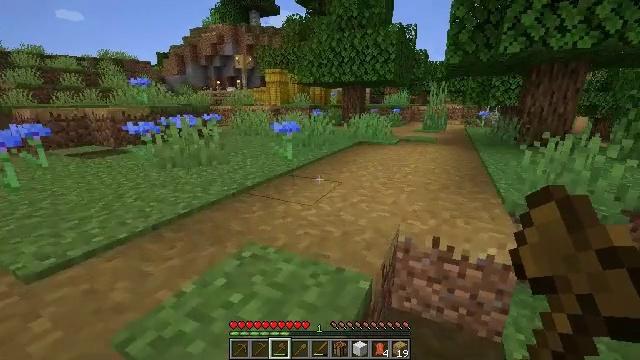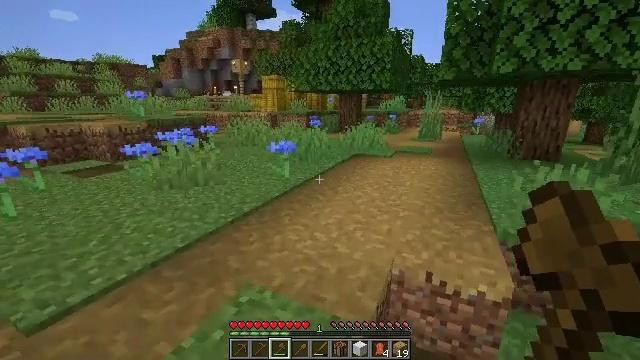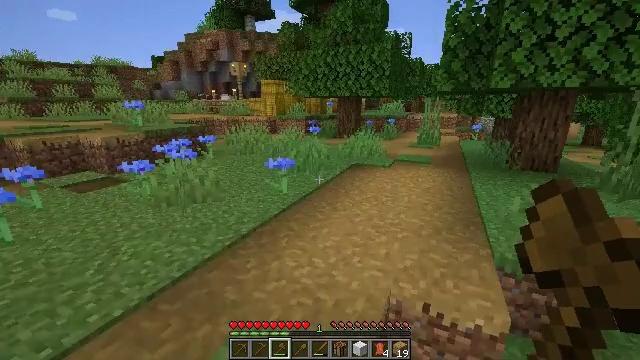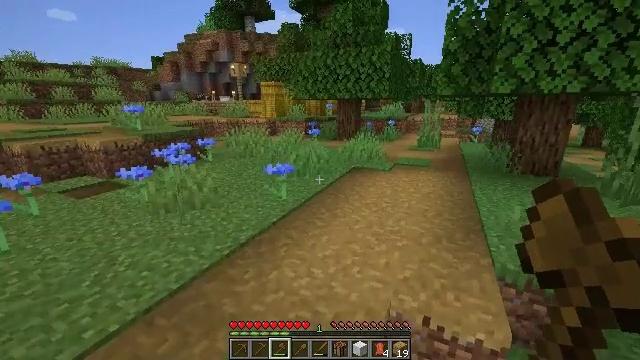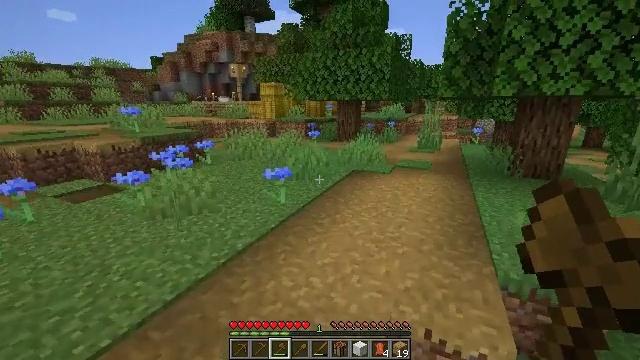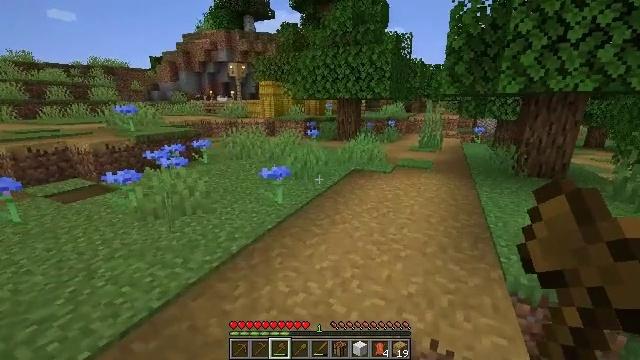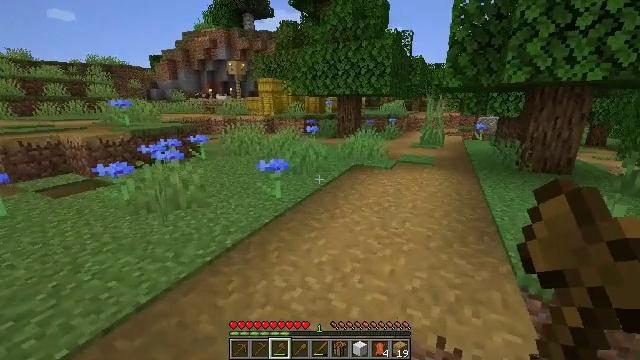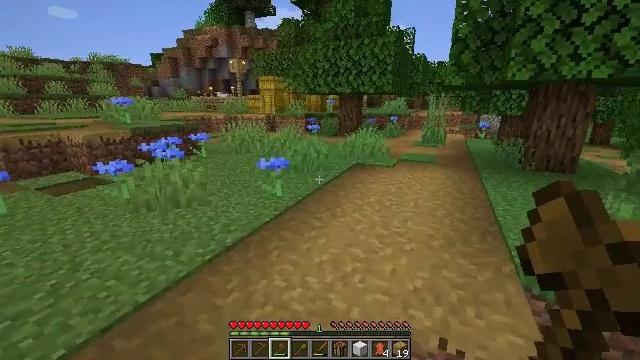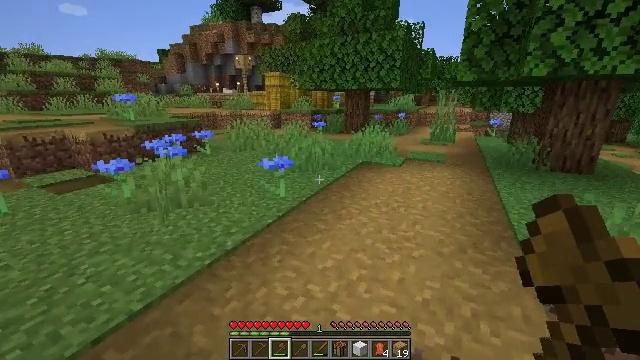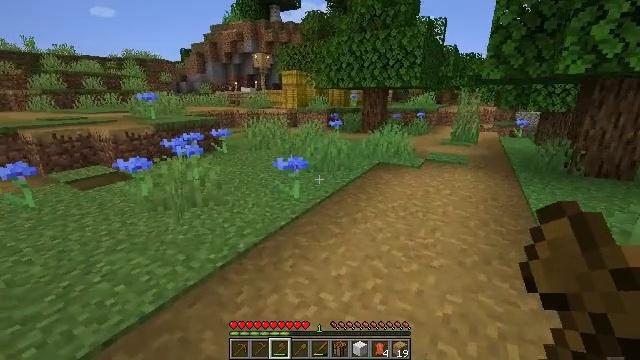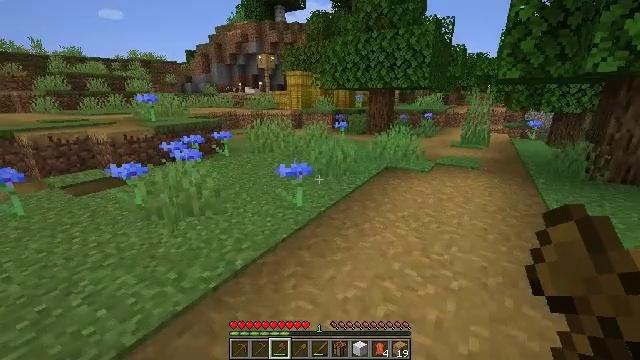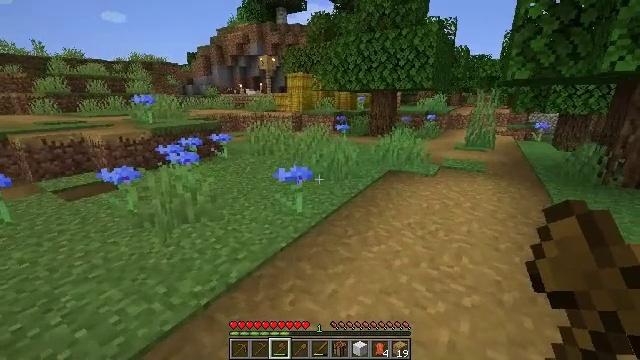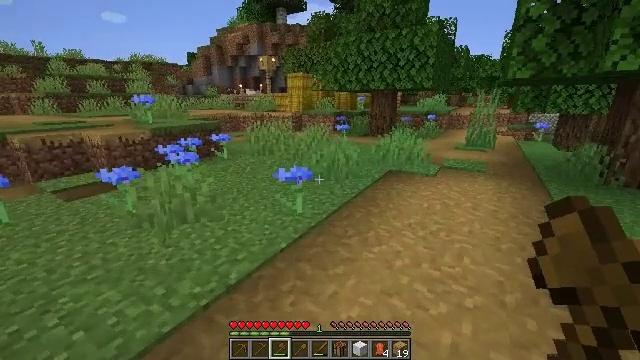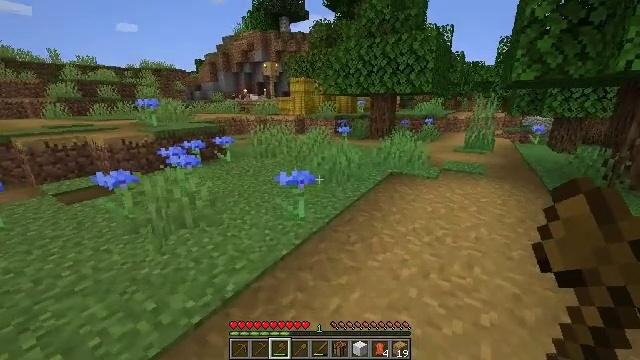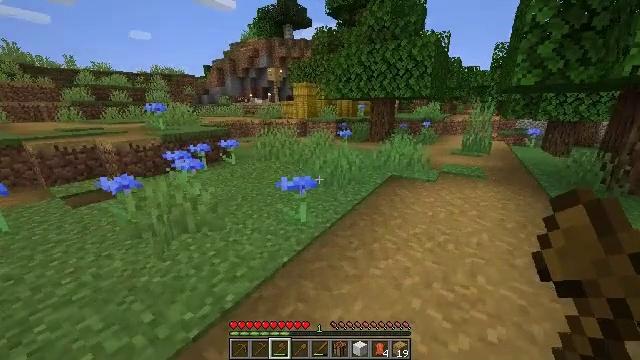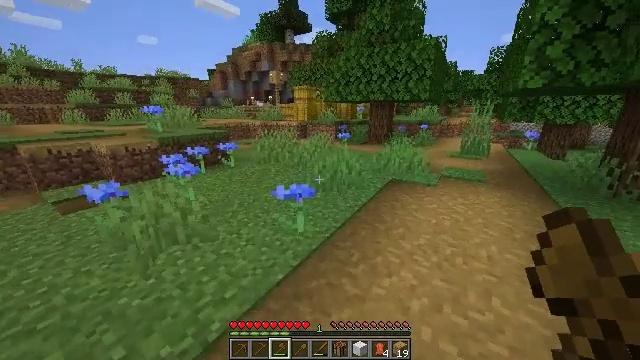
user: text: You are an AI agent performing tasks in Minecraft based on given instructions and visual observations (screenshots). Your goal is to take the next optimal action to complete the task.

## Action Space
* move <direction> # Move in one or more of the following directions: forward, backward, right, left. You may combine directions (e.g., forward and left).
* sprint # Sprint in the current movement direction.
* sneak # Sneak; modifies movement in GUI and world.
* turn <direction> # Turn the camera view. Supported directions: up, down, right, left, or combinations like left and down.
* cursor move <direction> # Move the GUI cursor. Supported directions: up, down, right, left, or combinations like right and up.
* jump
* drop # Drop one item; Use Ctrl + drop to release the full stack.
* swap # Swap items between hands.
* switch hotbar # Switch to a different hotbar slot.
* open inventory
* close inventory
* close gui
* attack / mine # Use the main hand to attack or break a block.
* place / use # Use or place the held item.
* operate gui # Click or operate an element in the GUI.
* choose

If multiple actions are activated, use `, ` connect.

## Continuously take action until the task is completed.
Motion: motion action
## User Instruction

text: Attack the hay block to get hay.
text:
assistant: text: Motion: move forward
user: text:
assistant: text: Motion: move forward
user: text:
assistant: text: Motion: move forward
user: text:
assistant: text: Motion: move forward
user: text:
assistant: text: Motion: move forward
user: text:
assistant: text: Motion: no_op
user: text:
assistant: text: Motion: no_op
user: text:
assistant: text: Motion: move forward, turn left
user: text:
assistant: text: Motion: move forward, turn left
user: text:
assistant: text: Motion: move forward, turn left
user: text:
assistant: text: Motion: no_op
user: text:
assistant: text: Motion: move forward
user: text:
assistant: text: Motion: move forward
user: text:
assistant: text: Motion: move forward
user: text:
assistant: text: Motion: move forward
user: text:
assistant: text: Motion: move forward
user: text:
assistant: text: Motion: move forward
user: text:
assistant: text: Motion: move forward
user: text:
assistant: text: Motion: move forward
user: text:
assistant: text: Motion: move forward, open inventory
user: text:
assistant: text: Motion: move forward, cursor move right, open inventory
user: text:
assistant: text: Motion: cursor move right, open inventory
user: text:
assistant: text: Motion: open inventory
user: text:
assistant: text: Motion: no_op
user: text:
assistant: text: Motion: cursor move right and down
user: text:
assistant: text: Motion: cursor move right and down
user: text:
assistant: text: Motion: cursor move right and down
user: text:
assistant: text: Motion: no_op
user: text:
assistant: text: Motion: cursor move down
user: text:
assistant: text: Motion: no_op